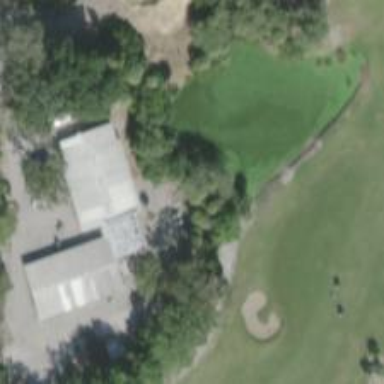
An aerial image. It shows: Water hazard on golf course. The hazard is natural water feature.